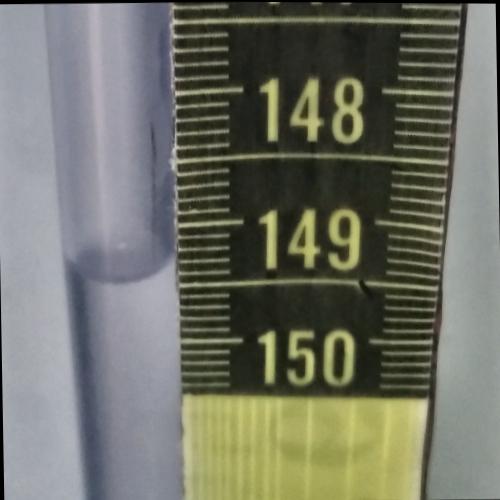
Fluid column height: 149.4 cm